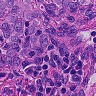
Metastatic tissue present: yes